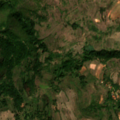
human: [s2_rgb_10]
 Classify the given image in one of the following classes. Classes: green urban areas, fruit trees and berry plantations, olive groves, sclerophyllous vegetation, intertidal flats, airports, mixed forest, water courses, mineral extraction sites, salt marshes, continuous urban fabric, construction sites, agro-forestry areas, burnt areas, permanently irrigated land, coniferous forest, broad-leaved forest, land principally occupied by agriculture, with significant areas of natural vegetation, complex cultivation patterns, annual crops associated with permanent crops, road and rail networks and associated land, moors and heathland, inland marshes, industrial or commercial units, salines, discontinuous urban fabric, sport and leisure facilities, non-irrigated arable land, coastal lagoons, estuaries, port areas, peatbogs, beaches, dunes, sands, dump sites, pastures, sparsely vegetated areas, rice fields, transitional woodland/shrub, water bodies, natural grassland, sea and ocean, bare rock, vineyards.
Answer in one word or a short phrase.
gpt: complex cultivation patterns, land principally occupied by agriculture, with significant areas of natural vegetation, transitional woodland/shrub